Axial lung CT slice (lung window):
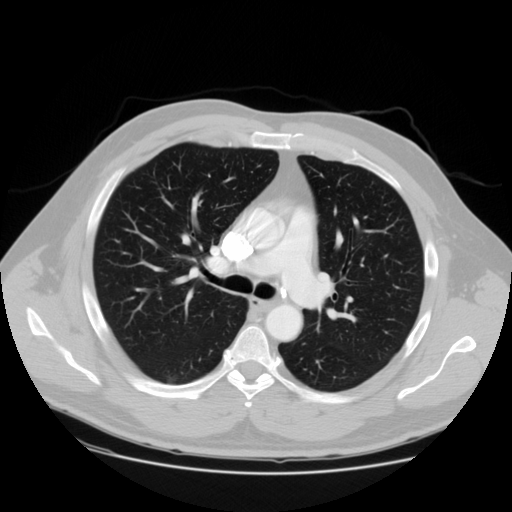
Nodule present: no